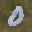
Label: 0